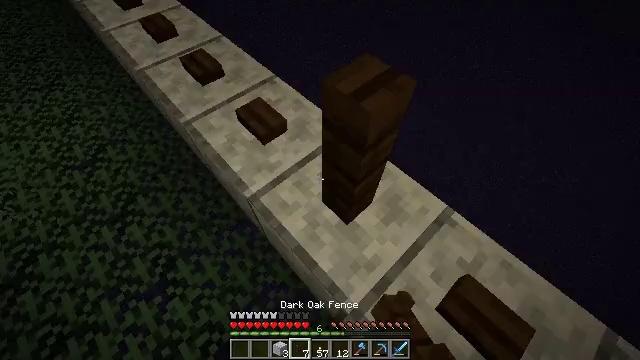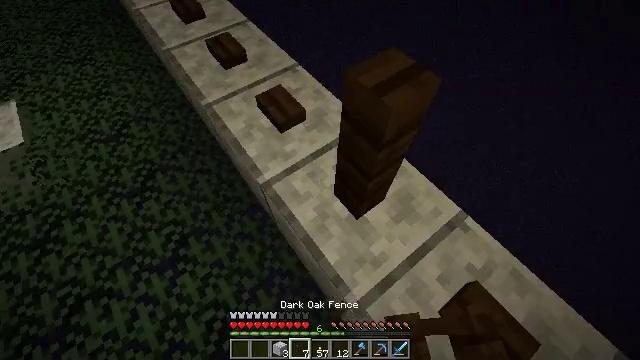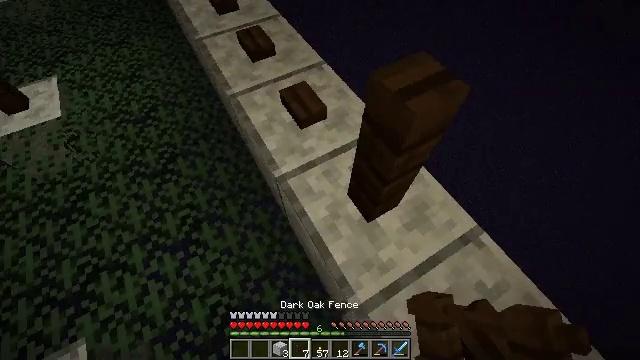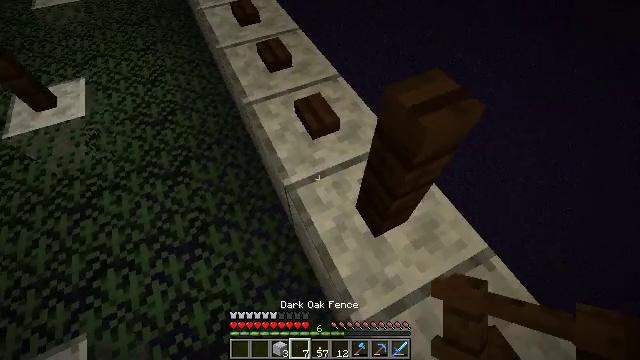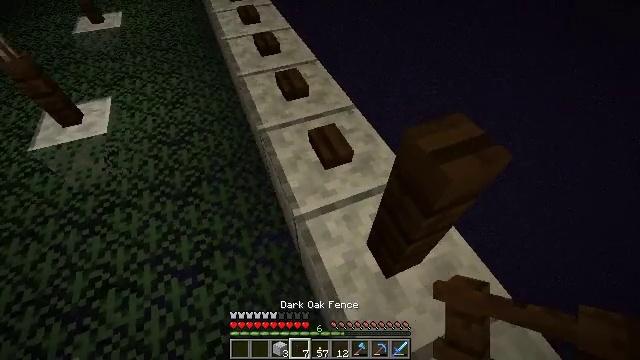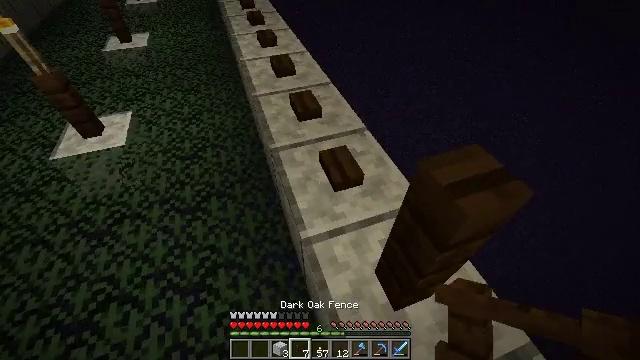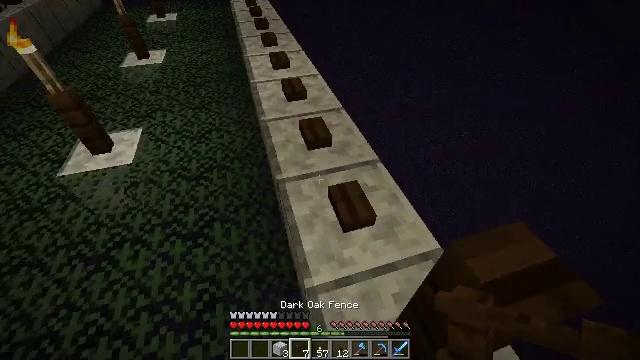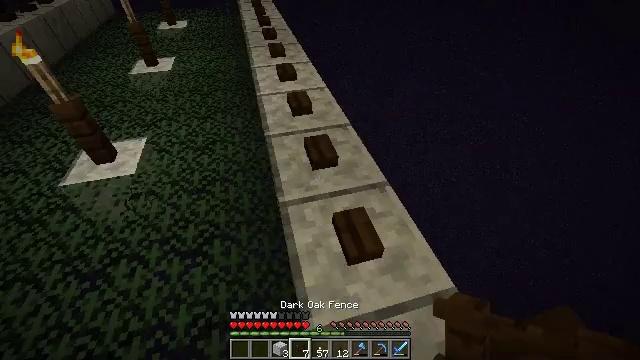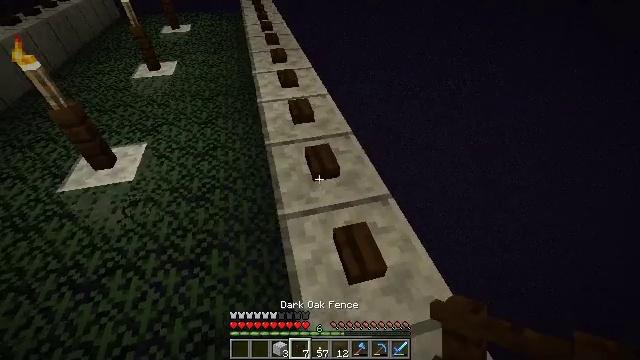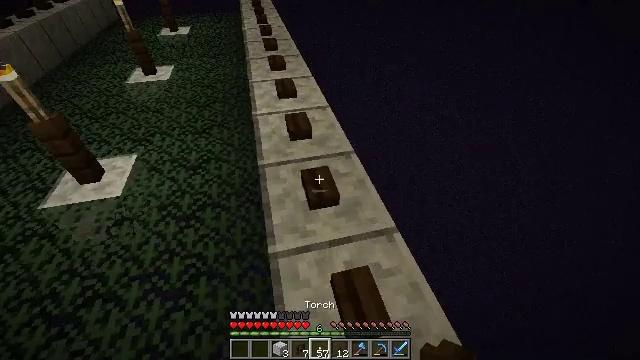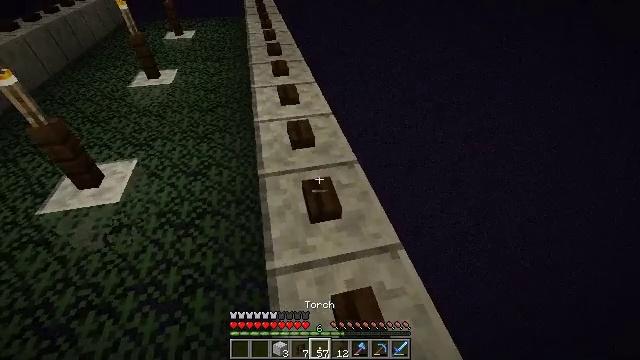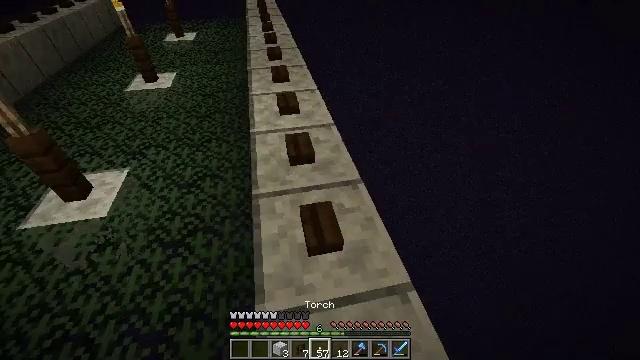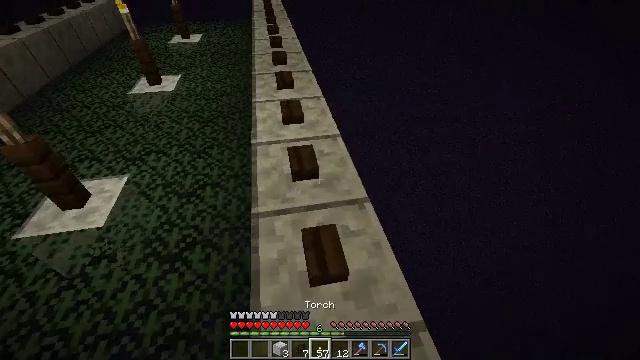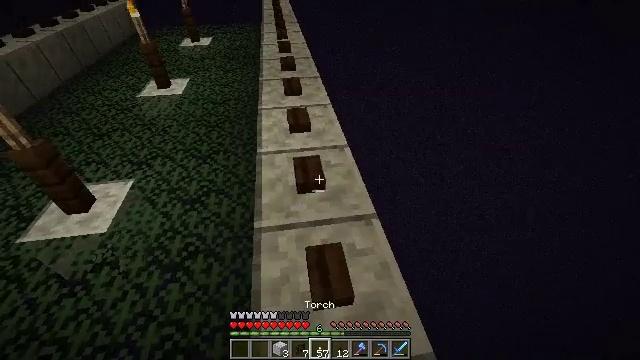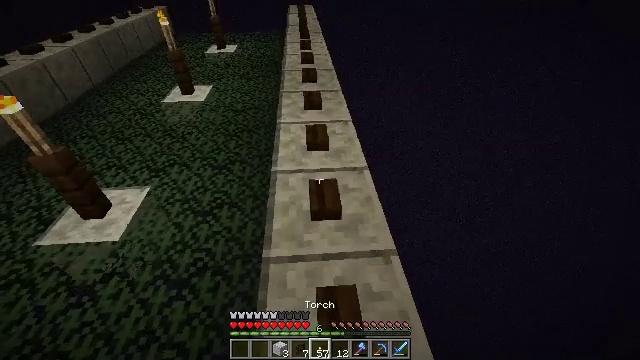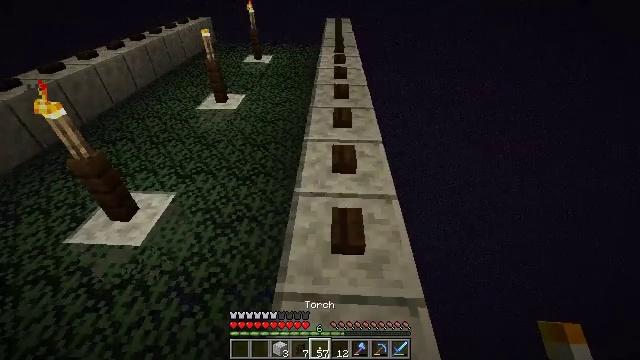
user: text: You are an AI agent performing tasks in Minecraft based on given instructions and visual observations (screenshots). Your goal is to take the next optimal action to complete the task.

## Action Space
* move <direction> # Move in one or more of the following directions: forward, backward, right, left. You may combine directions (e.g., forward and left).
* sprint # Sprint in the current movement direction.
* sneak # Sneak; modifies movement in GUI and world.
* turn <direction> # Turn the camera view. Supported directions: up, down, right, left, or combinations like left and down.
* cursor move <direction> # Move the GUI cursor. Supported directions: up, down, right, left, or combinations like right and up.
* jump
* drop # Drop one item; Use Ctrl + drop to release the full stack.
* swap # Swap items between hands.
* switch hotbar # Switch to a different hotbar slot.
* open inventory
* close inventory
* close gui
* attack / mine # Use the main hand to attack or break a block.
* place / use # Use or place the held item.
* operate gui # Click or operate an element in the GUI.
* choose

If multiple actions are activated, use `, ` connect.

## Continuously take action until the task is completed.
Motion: motion action
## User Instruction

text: Mine the dark oak button from the wall.
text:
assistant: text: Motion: turn left and down
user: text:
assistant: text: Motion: turn left
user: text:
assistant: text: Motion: turn left and up
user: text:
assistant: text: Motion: move forward, turn left and up
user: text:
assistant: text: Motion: move forward, turn left and up
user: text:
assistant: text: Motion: move forward, turn left and up
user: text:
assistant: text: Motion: move forward, turn left and up
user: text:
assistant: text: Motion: move forward
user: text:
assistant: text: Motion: move forward
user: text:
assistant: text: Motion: move forward
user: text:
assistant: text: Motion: move forward
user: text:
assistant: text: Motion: move forward, turn left
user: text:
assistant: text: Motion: move forward, turn left
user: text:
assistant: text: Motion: move forward, turn left and up
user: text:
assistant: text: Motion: move forward, turn left and up
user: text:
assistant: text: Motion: move forward, turn left and up
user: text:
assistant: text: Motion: move forward, turn left
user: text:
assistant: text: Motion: move forward
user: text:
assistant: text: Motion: move forward
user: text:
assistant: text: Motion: move forward
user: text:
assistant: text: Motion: move forward
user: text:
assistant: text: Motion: move forward, turn right
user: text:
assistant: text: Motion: move forward, turn right
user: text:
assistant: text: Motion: move forward, turn right
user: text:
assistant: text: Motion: move forward
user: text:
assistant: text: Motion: move forward
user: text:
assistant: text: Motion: move forward
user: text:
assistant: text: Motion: move forward
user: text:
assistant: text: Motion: move forward
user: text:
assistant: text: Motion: move forward